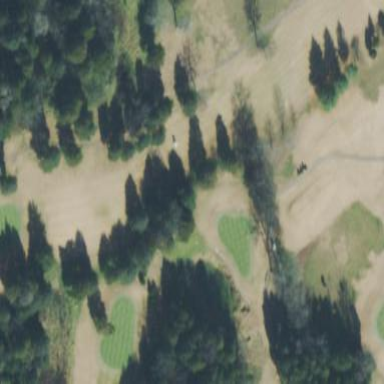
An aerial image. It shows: Golf fairway surrounded by grass.